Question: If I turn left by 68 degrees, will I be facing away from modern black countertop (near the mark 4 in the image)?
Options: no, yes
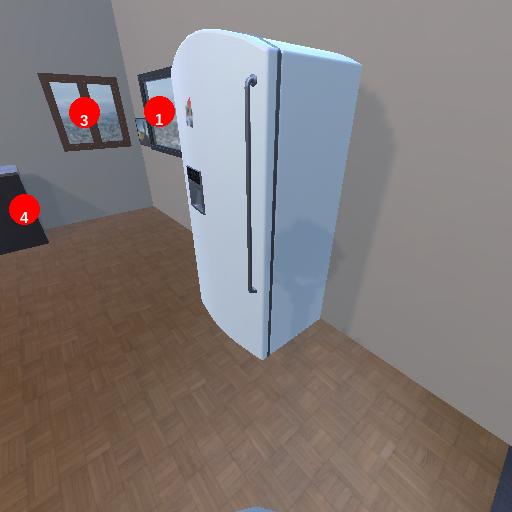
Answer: no